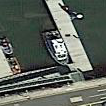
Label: Civil_yacht